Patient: sex M, age 60
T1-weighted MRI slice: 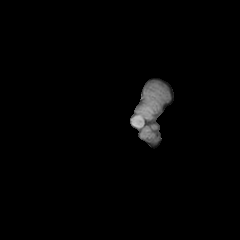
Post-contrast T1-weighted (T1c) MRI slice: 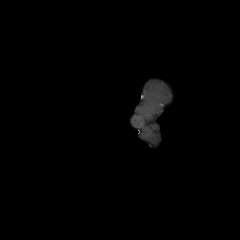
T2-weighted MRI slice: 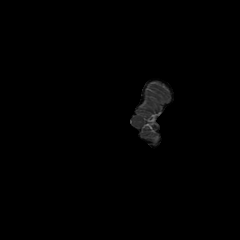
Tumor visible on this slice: no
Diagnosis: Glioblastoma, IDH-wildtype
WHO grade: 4